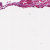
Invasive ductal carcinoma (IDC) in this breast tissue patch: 0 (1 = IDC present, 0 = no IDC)